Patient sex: M
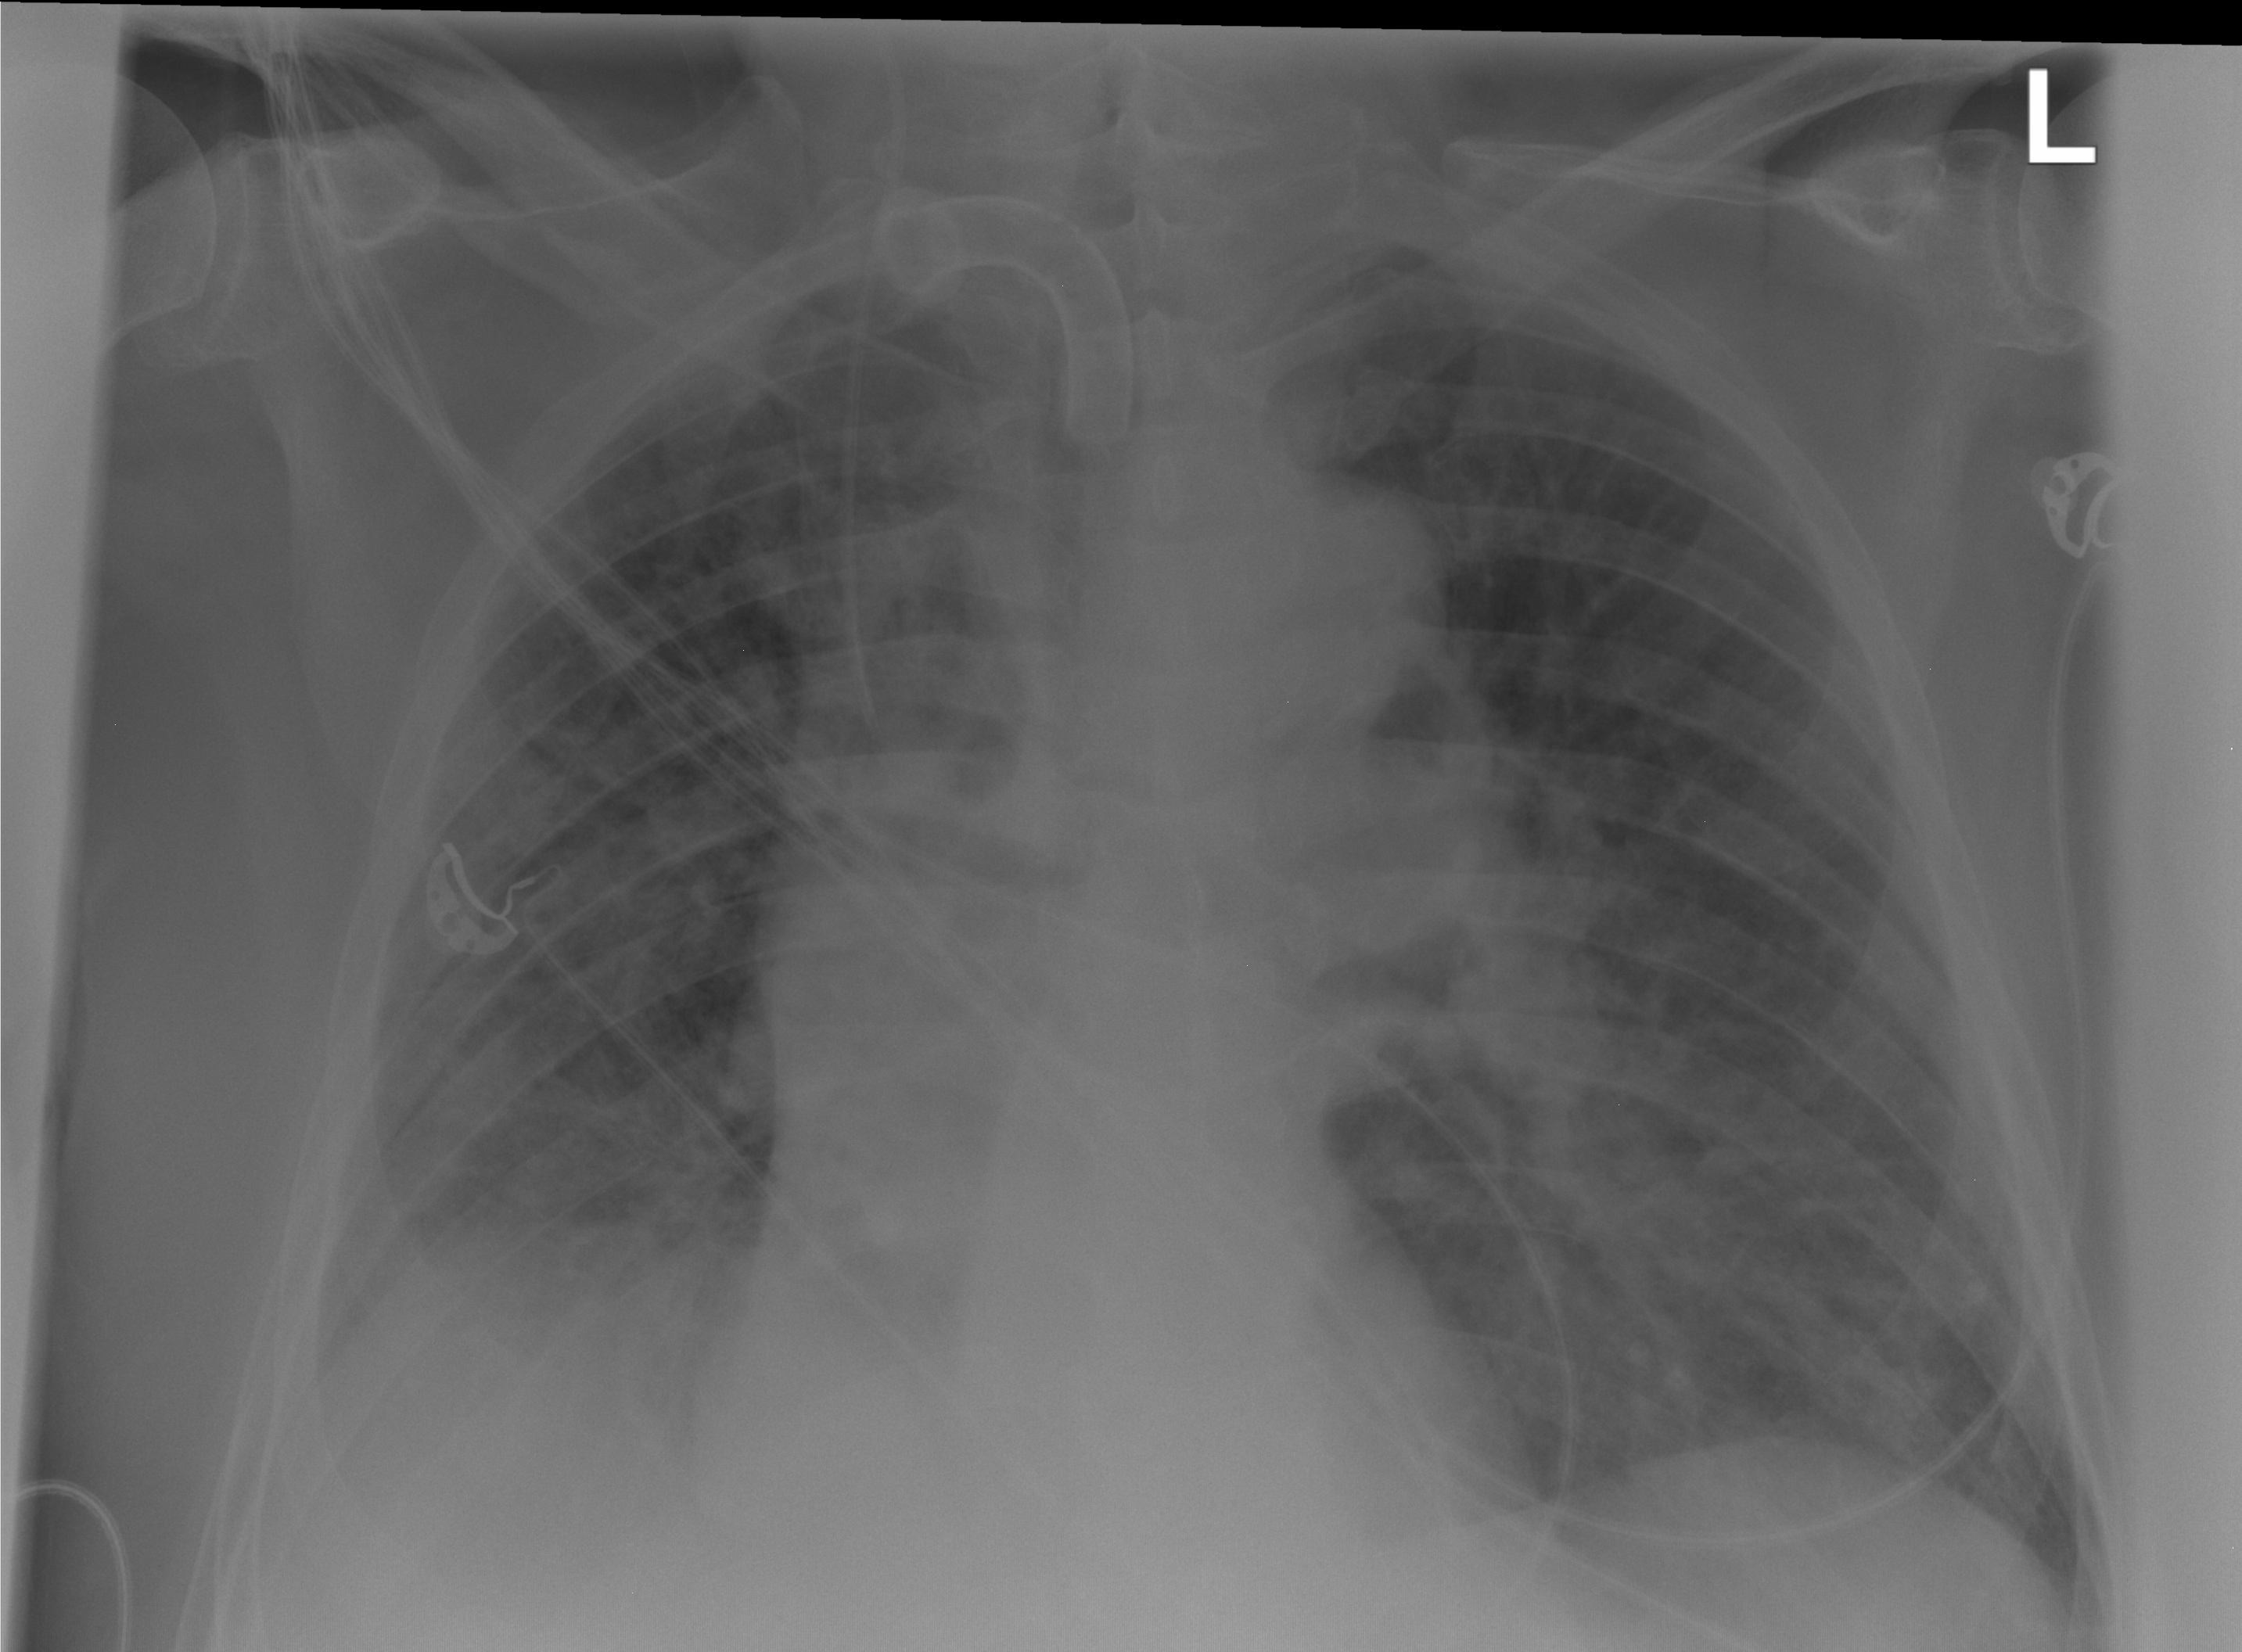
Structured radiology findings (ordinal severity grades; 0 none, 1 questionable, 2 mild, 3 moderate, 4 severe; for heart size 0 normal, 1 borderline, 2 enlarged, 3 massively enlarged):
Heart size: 0
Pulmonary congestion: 2
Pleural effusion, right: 0
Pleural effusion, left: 0
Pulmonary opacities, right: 2
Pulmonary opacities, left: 2
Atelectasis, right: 2
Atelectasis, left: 2